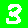
Digit: 3